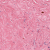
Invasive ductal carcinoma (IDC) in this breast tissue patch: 0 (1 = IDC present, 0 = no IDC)